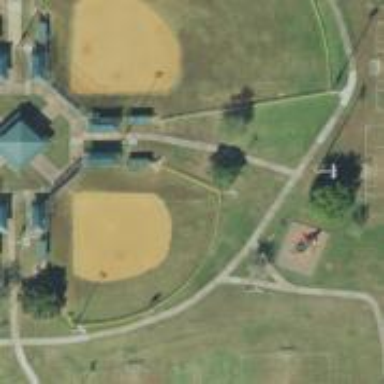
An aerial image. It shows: Baseball pitch for leisure land activities.